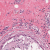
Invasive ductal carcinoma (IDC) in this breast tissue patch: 0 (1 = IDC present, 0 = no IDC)